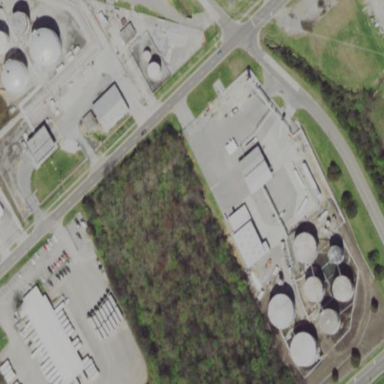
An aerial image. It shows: Industrial area designated as petroleum terminal.